Question: I am trying to pull data from my database to display into a form, but I keep getting this error <URL> in this web app.
---
HTML
'''
<div class="col-xs-4 col-sm-4 col-md-4">
<div class="form-group" data-ng-class="{'has-error': documentIncident.reportTitle.$invalid && documentIncident.reportTitle.$dirty}">
<label for="incidentTime">Report Title</label>
<input type="text" name="reportTitle" ng-model="report.reportTitle" ng-init=" report.incidentTime ='{{$reports[0]->reportTitle}}'" autocomplete="off" ng-minlength="6" class="form-control input-sm" required>
</div>
</div>
'''
---
DB data

The problem I am having is that the apostrophe is preventing the data from being shown. Is there a way to get around this, whether through filtering, escaping or any other approach?
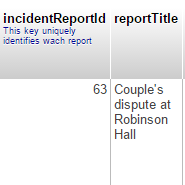
Answer: The issue is that after laravel is done rendering into your template it looks like this:
'''
ng-init="report.incidentTime ='Couple's dispute at Robinson Hall'"
'''
Which causes the exception because of the unmatched ' in Couple's. What you need to do is
1. load the data through an API rather than rendering it directly into the HTML (recommended heavily)
2. use a string escaping function in laravel to make sure the rendered string has a \ before the ' e.g. these question answers